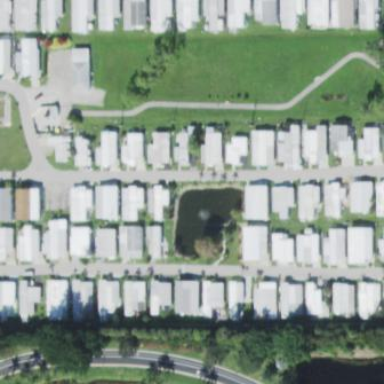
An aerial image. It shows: Mobile residential area.